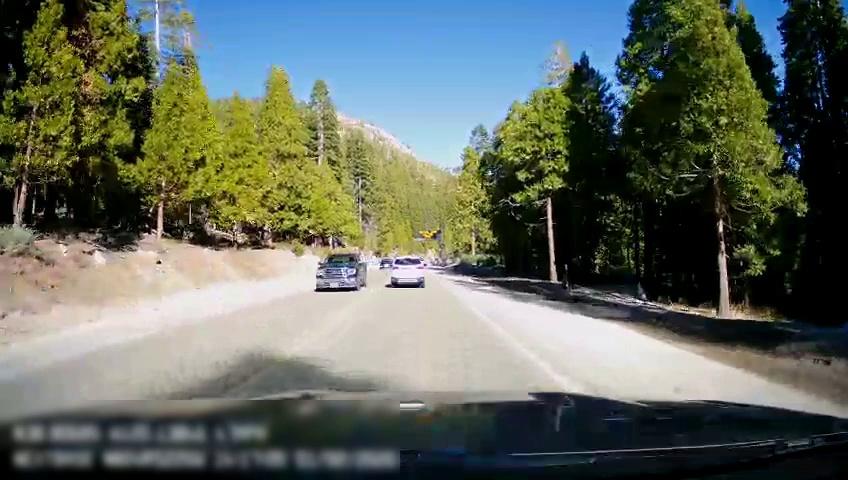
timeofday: Day
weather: Sunny
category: Drivable Space
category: Vehicles | Truck
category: Vehicles | Car
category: Vehicles | SUV
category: Lanes | Current Lane
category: Traffic | Signs